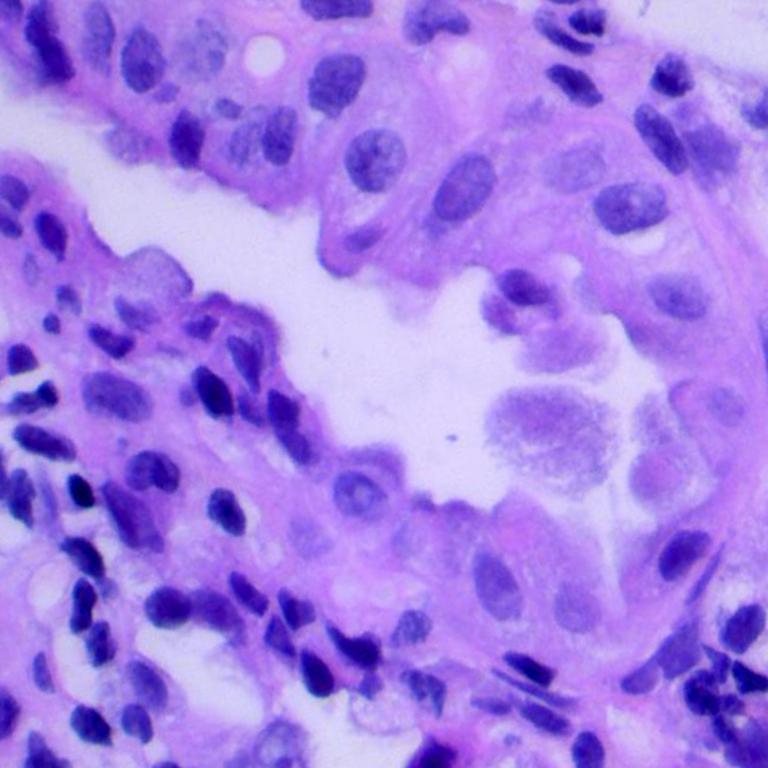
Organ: lung
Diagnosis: adenocarcinomas